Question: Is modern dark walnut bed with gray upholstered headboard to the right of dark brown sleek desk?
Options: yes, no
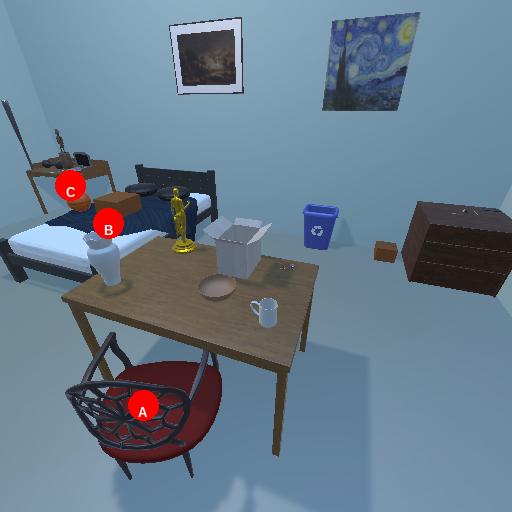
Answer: yes